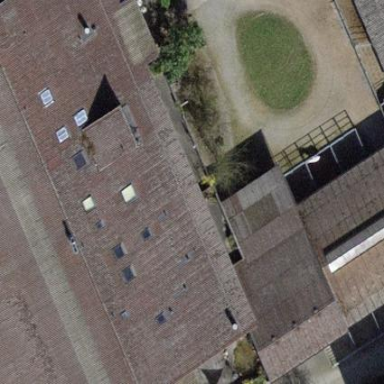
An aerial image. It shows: Building with tile roof.